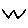
Label: zigzag